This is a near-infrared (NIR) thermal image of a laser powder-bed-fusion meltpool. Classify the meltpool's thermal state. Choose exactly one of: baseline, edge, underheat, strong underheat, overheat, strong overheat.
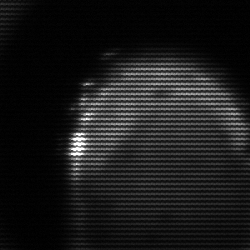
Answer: edge